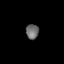
Tissue: lung
Cell type: Others
Senescence score: 0.1581
Nuclear area (px): 185
Mean DAPI intensity: 108.519